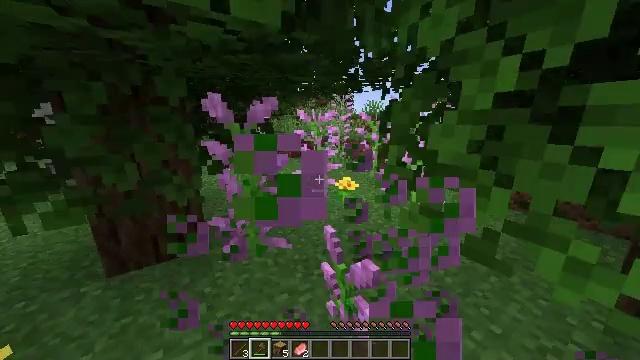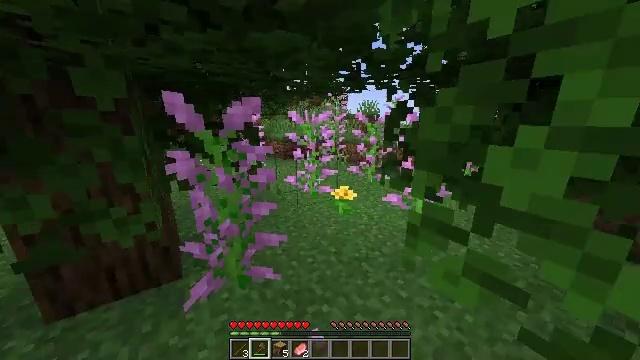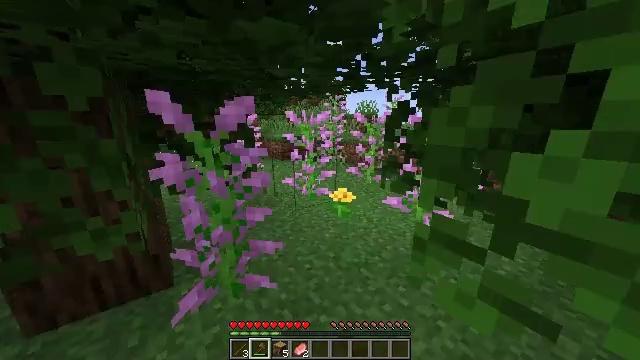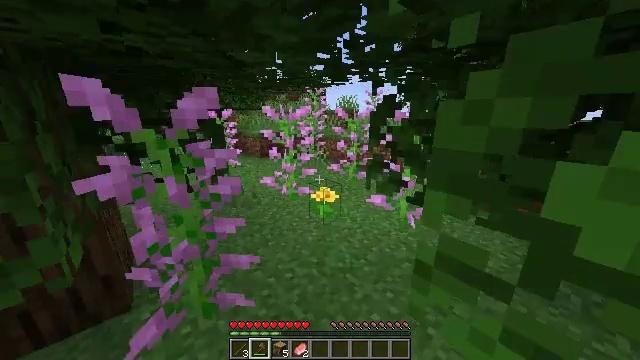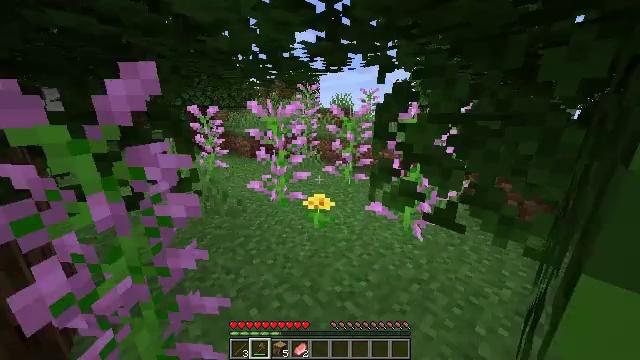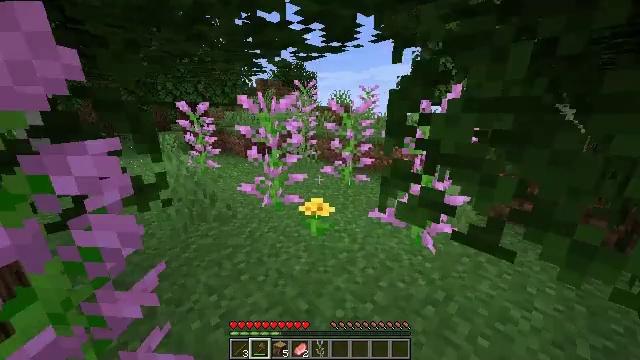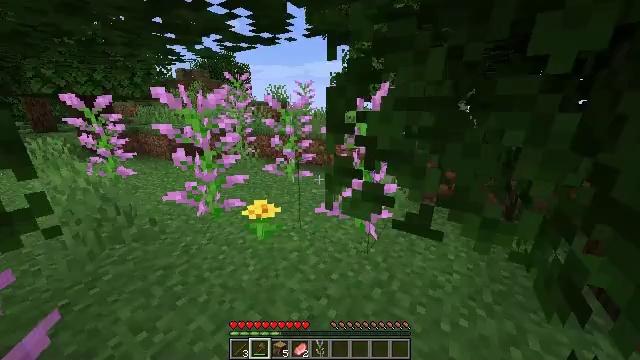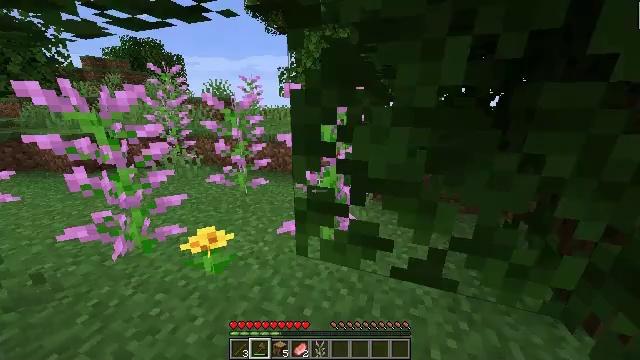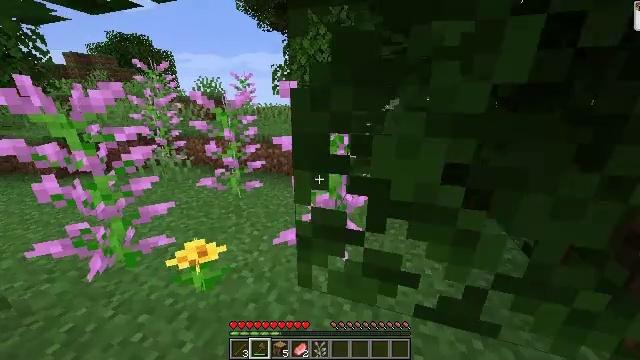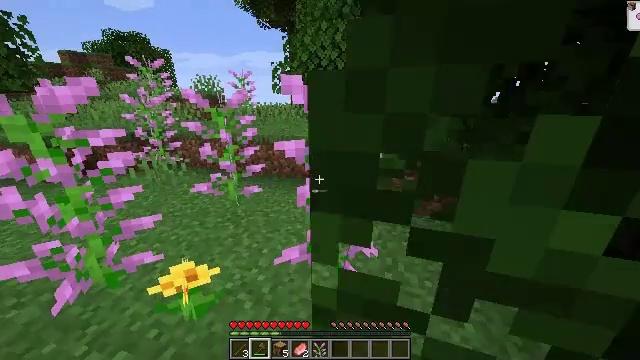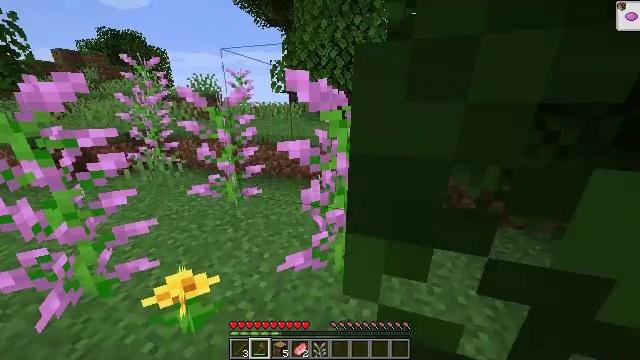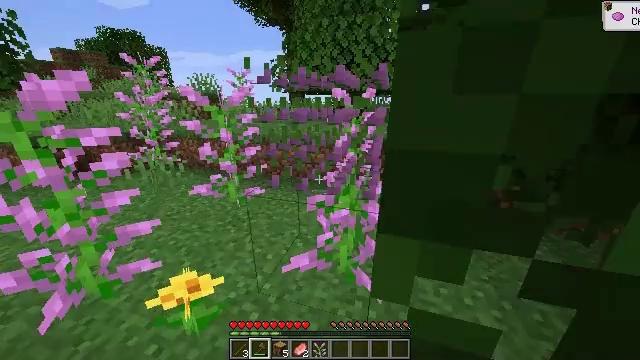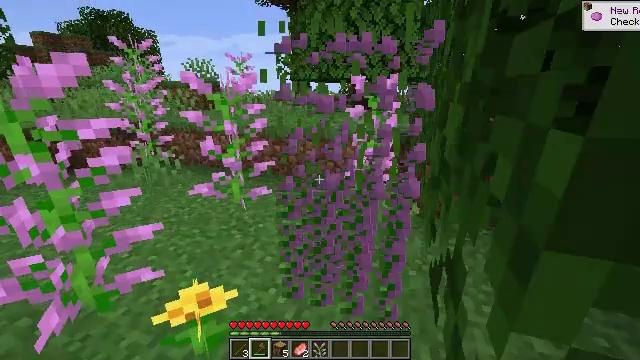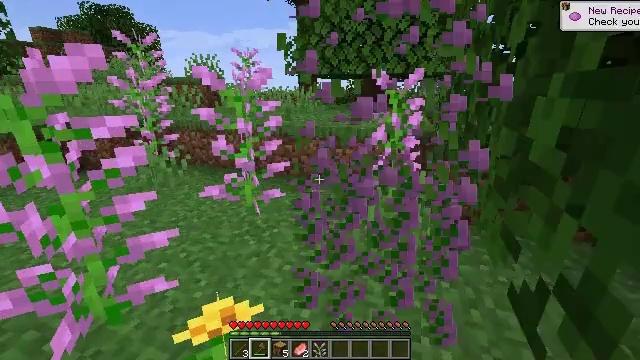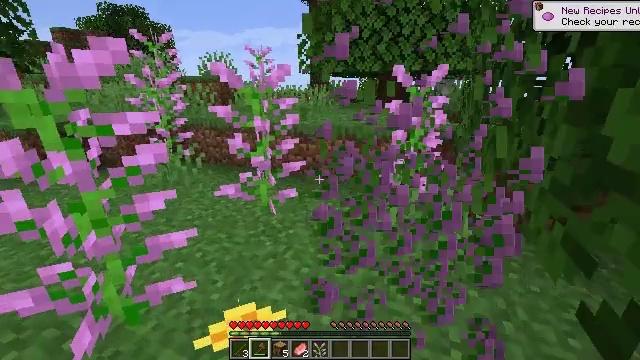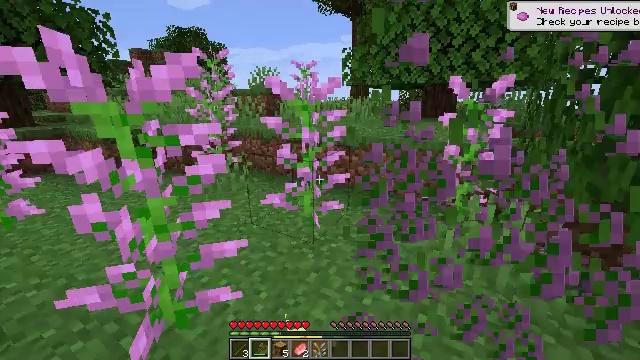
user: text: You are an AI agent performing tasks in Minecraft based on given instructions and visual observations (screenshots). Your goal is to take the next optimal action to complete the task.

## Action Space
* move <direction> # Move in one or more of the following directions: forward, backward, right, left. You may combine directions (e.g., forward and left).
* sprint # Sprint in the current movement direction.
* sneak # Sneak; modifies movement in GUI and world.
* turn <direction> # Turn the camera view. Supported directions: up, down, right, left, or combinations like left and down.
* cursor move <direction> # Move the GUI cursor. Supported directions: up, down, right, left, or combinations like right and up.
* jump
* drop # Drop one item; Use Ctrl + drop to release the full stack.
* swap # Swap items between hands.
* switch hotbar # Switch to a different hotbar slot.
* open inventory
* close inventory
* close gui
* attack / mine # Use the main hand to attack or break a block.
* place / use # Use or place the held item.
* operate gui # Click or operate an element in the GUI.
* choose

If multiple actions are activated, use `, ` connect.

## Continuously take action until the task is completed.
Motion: motion action
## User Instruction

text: Pick up the lilac.
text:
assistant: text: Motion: move forward, sprint, turn right, attack / mine
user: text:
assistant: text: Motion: move forward, sprint, attack / mine
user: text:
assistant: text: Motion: move forward, sprint, turn right and down, attack / mine
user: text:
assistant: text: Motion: move forward, sprint, turn right, attack / mine
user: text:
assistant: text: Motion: move forward, sprint, attack / mine
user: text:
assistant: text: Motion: move forward, sprint, turn right and down, attack / mine
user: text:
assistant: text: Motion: move forward, sprint, turn right
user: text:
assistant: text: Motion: move forward, sprint, turn right, attack / mine
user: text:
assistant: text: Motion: move forward, sprint, attack / mine
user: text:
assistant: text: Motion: move forward, sprint
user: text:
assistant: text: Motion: move forward, sprint, attack / mine
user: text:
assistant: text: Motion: move forward and move left, sprint, turn left, attack / mine
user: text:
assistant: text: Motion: move forward and move left, sprint
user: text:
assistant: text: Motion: move forward and move left, sprint, turn left, attack / mine
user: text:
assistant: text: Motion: move forward and move left, turn left and up, attack / mine
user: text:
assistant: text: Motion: move forward and move left, turn left, attack / mine
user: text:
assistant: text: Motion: move forward and move left, turn left, attack / mine
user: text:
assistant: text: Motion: move forward, turn left, attack / mine
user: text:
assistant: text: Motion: move forward, attack / mine
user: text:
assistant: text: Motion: move forward, attack / mine
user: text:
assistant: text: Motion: move forward, attack / mine
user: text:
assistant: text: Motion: move forward, attack / mine
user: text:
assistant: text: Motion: move forward, turn left, attack / mine
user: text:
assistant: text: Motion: move forward, turn left and up, attack / mine
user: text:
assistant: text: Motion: move forward, turn left, attack / mine
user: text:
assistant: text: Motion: move forward, turn left and up, attack / mine
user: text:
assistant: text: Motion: move forward, turn left, attack / mine
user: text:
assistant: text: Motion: move forward, turn left, attack / mine
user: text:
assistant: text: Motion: attack / mine, jump